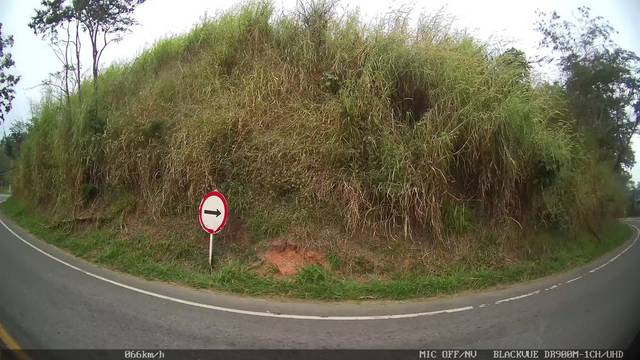
Region: Brazil
Coordinates: -21.79, -43.326